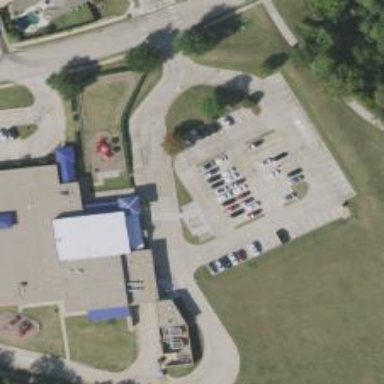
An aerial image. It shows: Parking space.